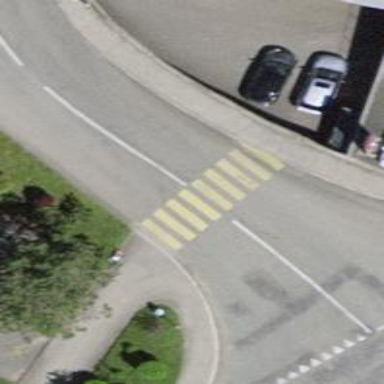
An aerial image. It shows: Uncontrolled zebra crossing on the road.